Field crop: maize
Growth stage: 2
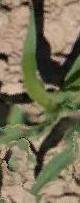
Species: maize